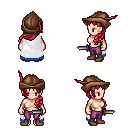
a pixel art fantasy rpg character, female body template, human, light skin, white trimmed cape, magenta pants, ruby red left-swept hairstyle, leather cap, brown shoes, dagger, four views (front, back, left, right), 2x2 character sprite sheet, small pixel art, hard edges, no anti-aliasing